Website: crate-barrel
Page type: gifting
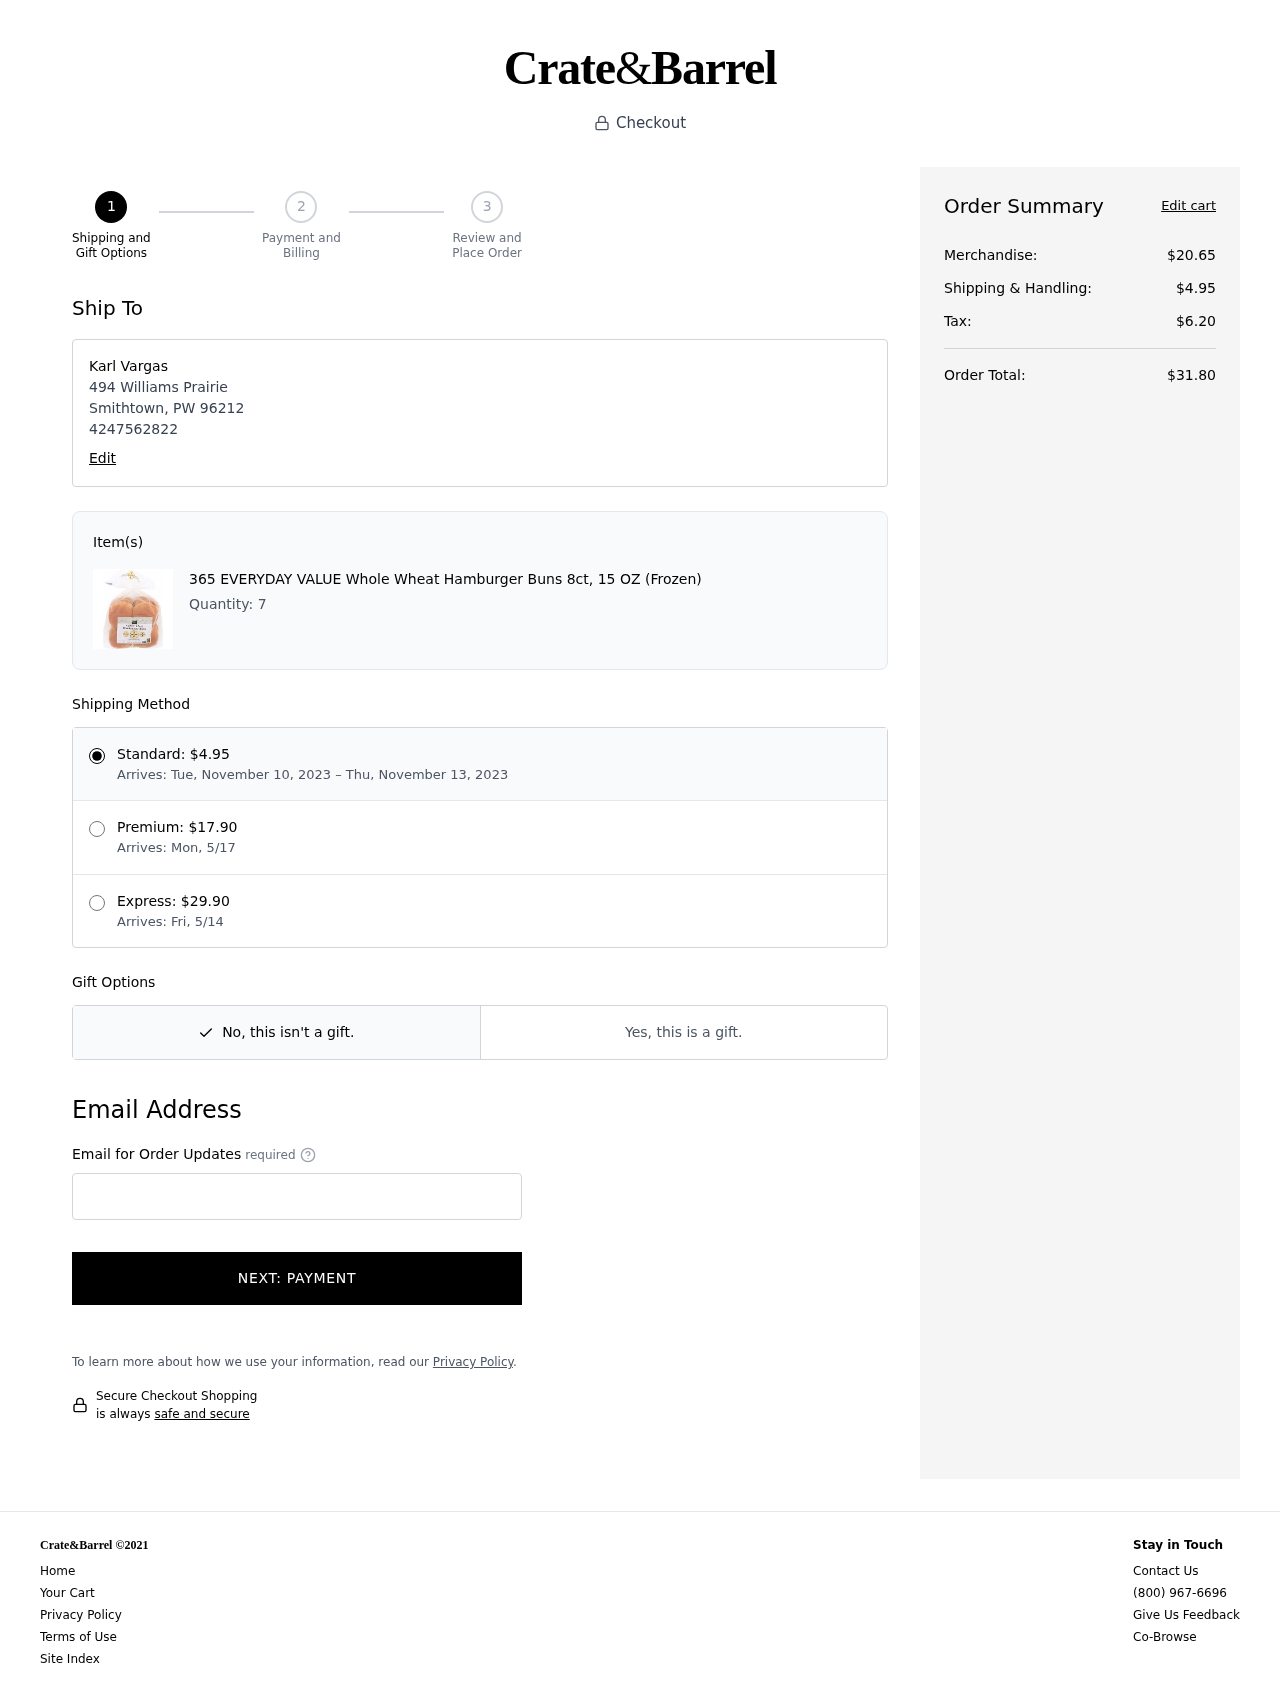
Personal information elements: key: PII_CITY
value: Smithtown
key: PII_FULLNAME
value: Karl Vargas
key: PII_PHONE
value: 4247562822
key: PII_POSTCODE
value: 96212
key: PII_STATE_ABBR
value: PW
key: PII_STREET
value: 494 Williams Prairie
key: PII_EMAIL
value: kvargas@gmail.com
Product elements: key: PRODUCT1_NAME
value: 365 EVERYDAY VALUE Whole Wheat Hamburger Buns 8ct, 15 OZ  (Frozen)
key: PRODUCT1_QUANTITY
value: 7
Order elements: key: ORDER_SHIPPING_DATE
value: November 10, 2023
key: ORDER_DELIVERY_DATE
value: November 13, 2023
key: ORDER_SUBTOTAL
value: $20.65
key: ORDER_SHIPPING_COST
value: $4.95
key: ORDER_TAX
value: $6.20
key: ORDER_TOTAL
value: $31.80